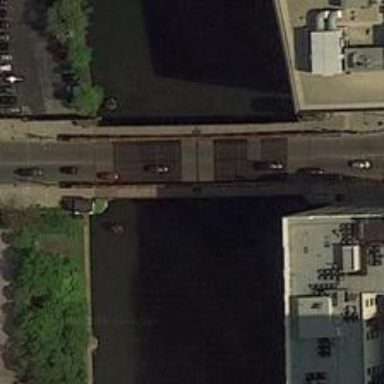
The straight bridge across the river passes between the two buildings .